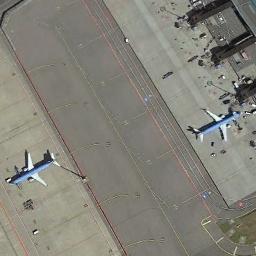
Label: airplane